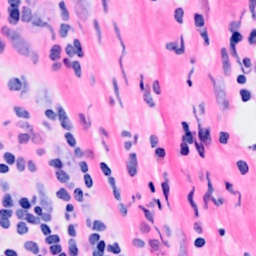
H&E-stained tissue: Breast